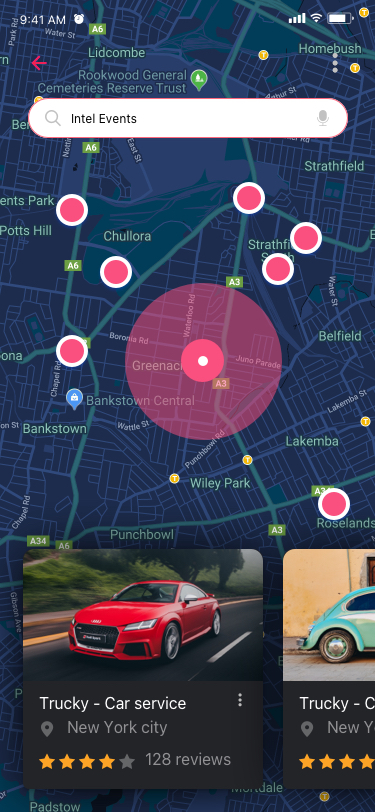
Text in this UI design:
UI Text/Heading/H4/Hightlight
Trucky - Car service
New York city
128 reviews
Trucky - Car service
New York city
Intel Events
UI Text/Heading/H4/Hightlight
9:41 AM